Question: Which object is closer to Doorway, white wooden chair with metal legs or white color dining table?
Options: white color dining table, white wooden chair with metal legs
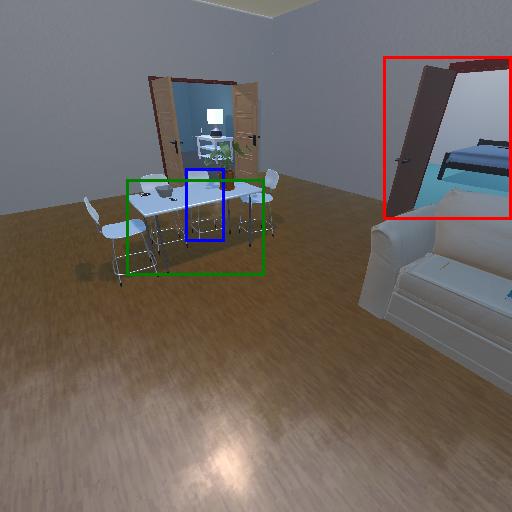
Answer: white color dining table